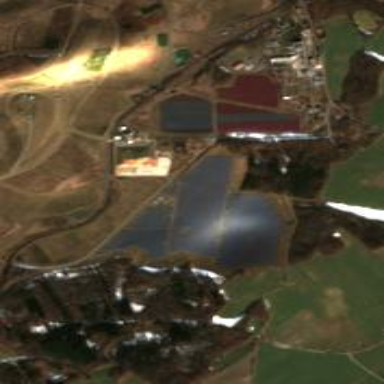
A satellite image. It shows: Solar power plant using photovoltaic technology.